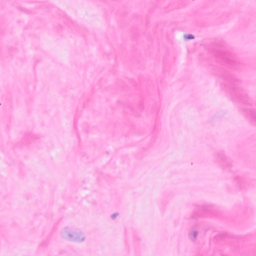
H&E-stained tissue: Breast